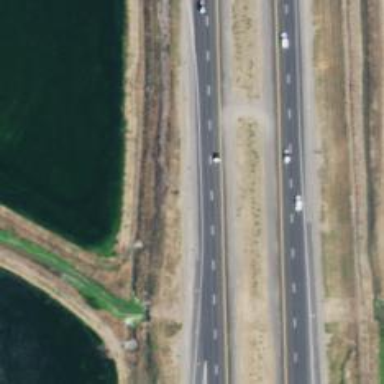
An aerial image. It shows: Motorway junction.